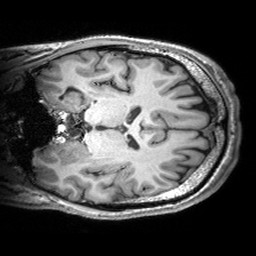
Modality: T1w
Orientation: coronal
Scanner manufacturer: siemens
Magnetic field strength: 3 T
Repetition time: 2.53 s
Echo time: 0.00299 s